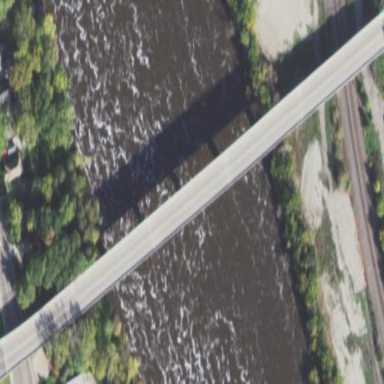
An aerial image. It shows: Man-made bridge.